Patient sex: M
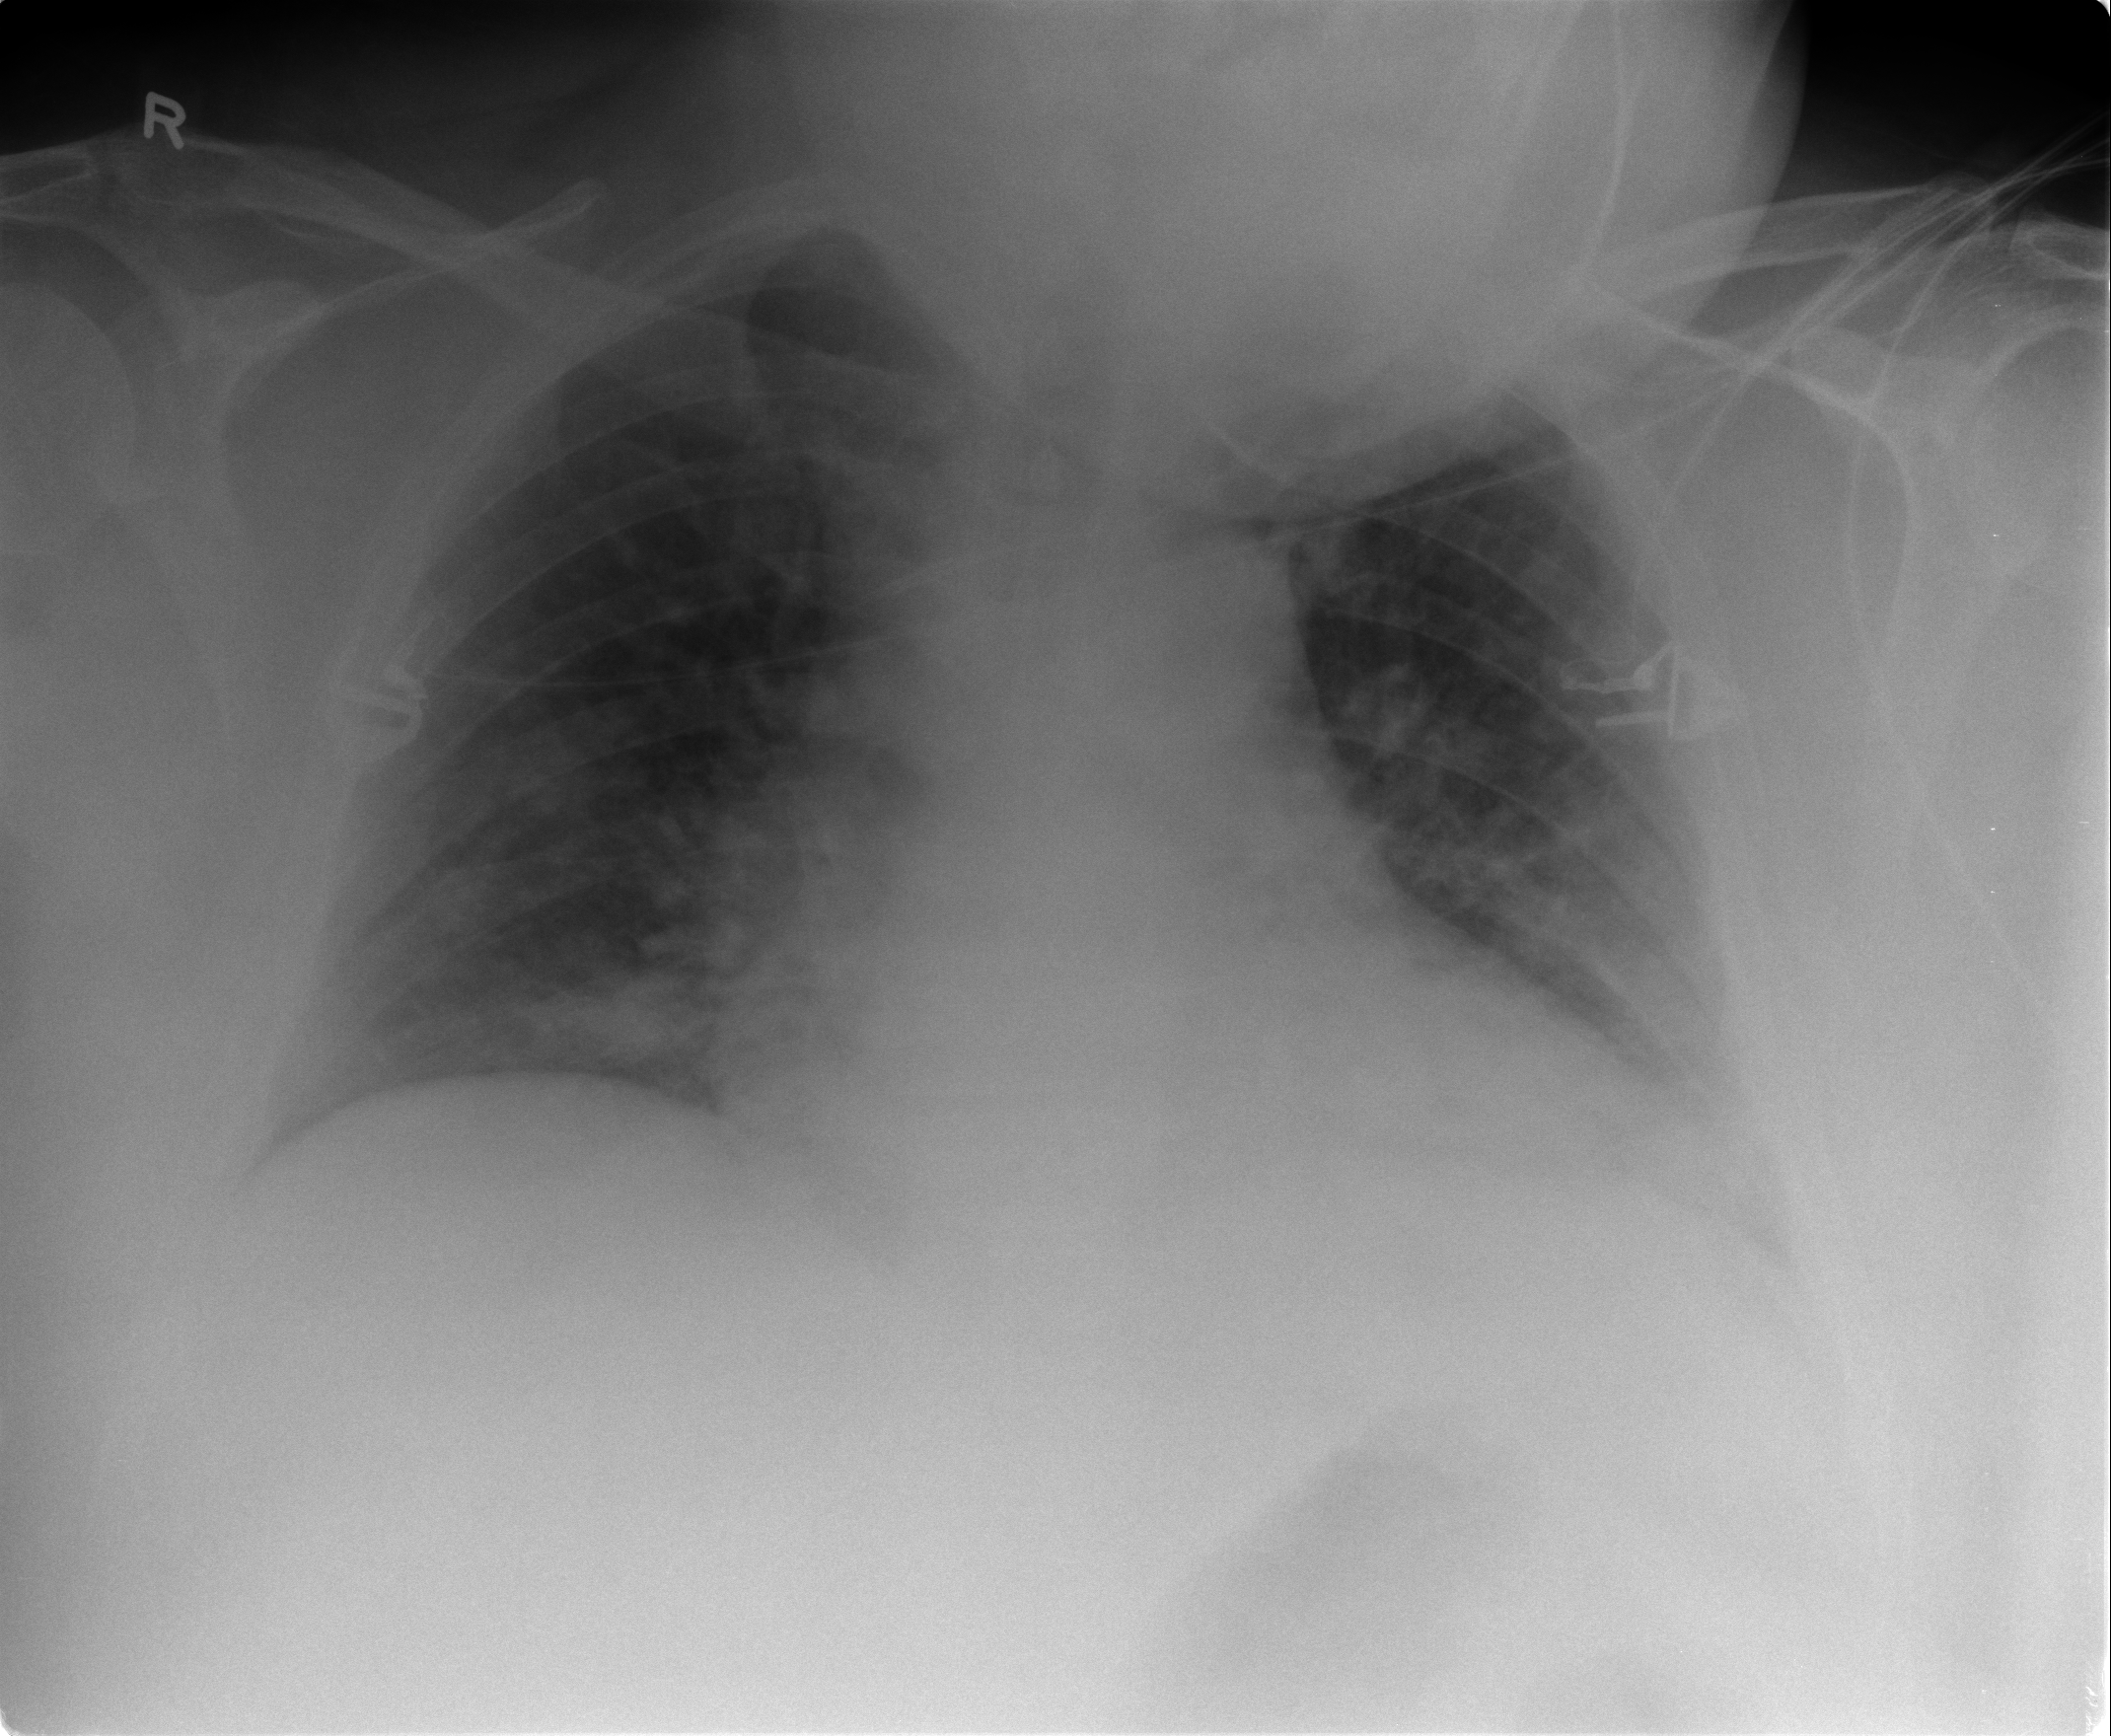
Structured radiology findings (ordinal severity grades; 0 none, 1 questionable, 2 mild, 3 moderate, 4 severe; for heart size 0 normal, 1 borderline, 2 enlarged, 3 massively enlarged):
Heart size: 2
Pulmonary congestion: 1
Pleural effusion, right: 0
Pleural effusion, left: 1
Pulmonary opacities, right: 2
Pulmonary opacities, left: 1
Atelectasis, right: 2
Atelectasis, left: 3